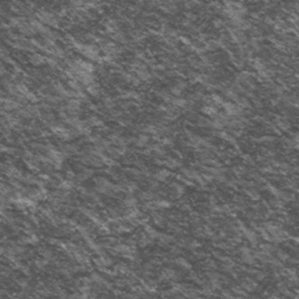
Label: frost